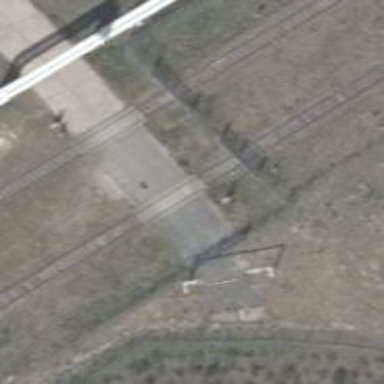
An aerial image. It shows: Level crossing along the railway.